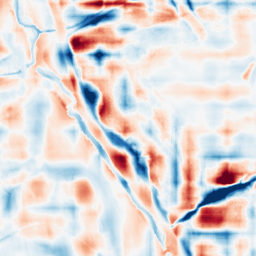
Category: wavelet
Decomposition family: wavelet_reverse_biorthogonal
Decomposition parameters: wavelet: rbio4.4
level: 5
Upsampling method: cubic_mitchell
Upsampling parameters: scale: 2
Upsampling scale: 2